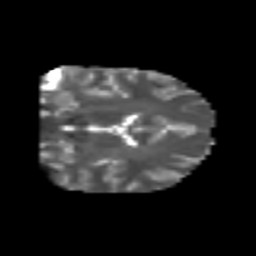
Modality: T2w
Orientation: coronal
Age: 25
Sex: male
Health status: healthy